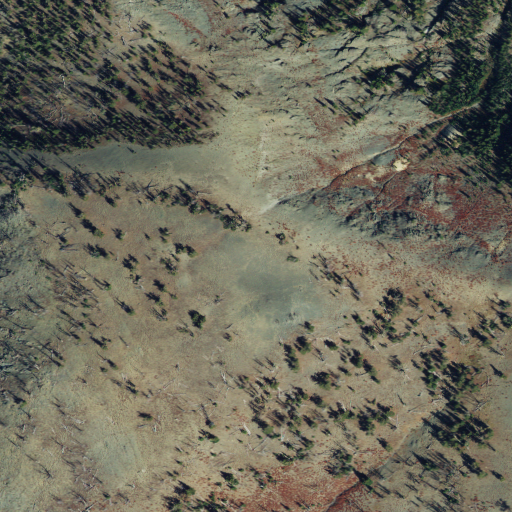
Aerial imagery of mountain in Idaho named Middle Mountain containing shrub and evergreen forest